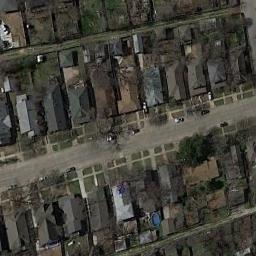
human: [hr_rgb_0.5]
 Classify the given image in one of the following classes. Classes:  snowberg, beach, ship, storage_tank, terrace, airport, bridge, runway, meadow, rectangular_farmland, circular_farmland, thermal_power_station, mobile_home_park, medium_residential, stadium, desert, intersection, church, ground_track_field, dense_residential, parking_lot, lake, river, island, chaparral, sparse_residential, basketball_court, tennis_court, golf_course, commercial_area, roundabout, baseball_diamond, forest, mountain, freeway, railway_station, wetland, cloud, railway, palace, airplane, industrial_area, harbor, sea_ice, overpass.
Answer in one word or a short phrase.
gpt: dense_residential